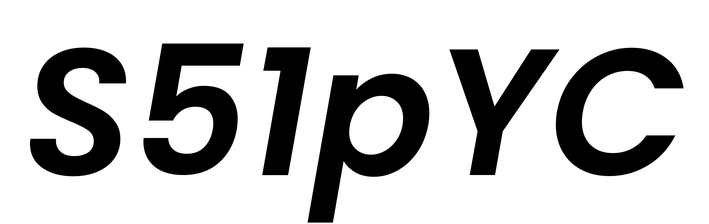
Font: Poppins-SemiBoldItalic